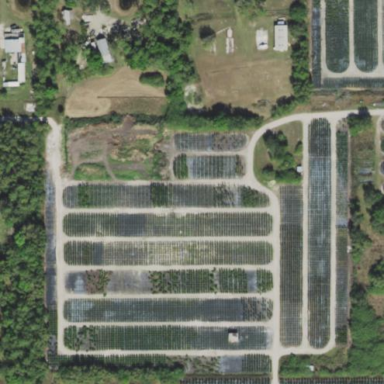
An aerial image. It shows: Plant nursery cultivating trees.